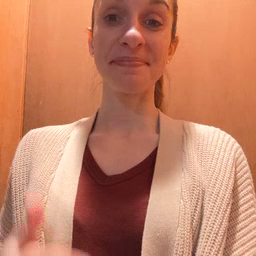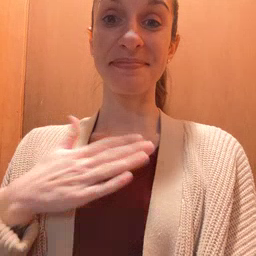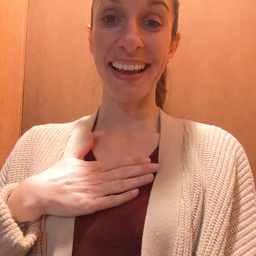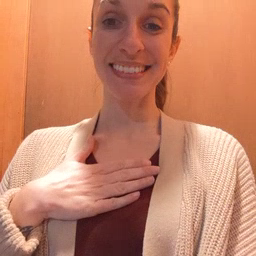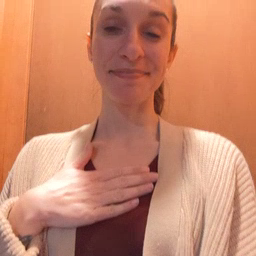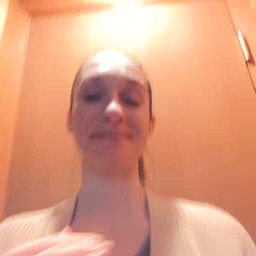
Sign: minemy